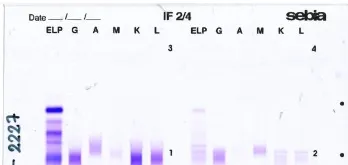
(A) Cryoimmunofixation: on the left, serum migration and on the right, cryoprecipitate type III.
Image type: electrography (ekg)